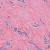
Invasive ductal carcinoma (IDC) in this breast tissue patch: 1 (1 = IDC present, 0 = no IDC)